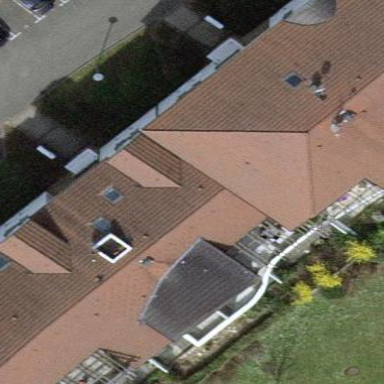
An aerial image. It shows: Apartment building with half-hipped roof made of roof tiles.